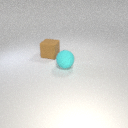
large brown rubber cube to the left of large cyan rubber sphere